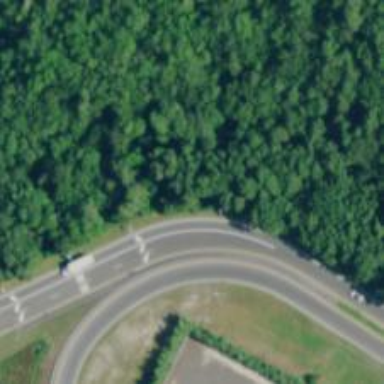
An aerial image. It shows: Trunk link highway.